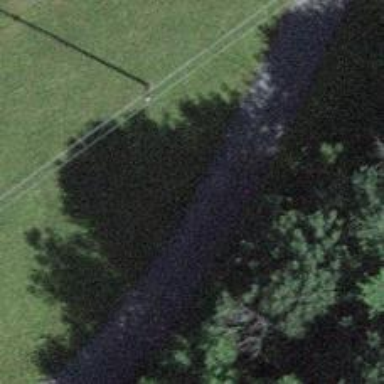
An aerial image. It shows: Unclassified road.